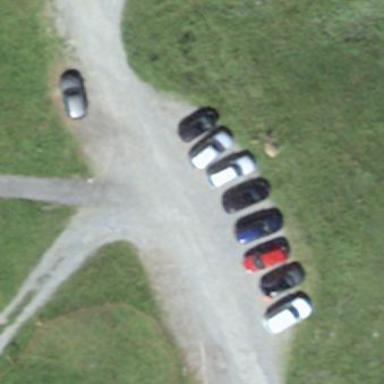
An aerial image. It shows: Parking area with surface.